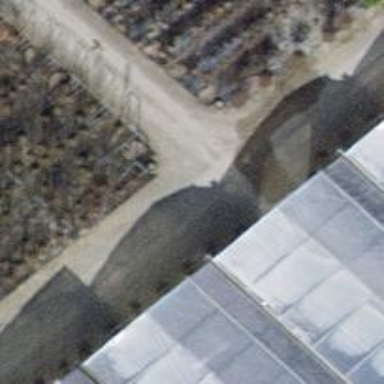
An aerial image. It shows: Unpaved track with grade2 surface.